Interaction volume radius: 5 \u00c5
Interaction volume height: 25 \u00c5
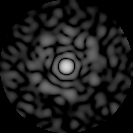
Disorder parameter: 0.8404